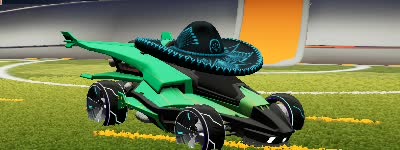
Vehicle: aftershock